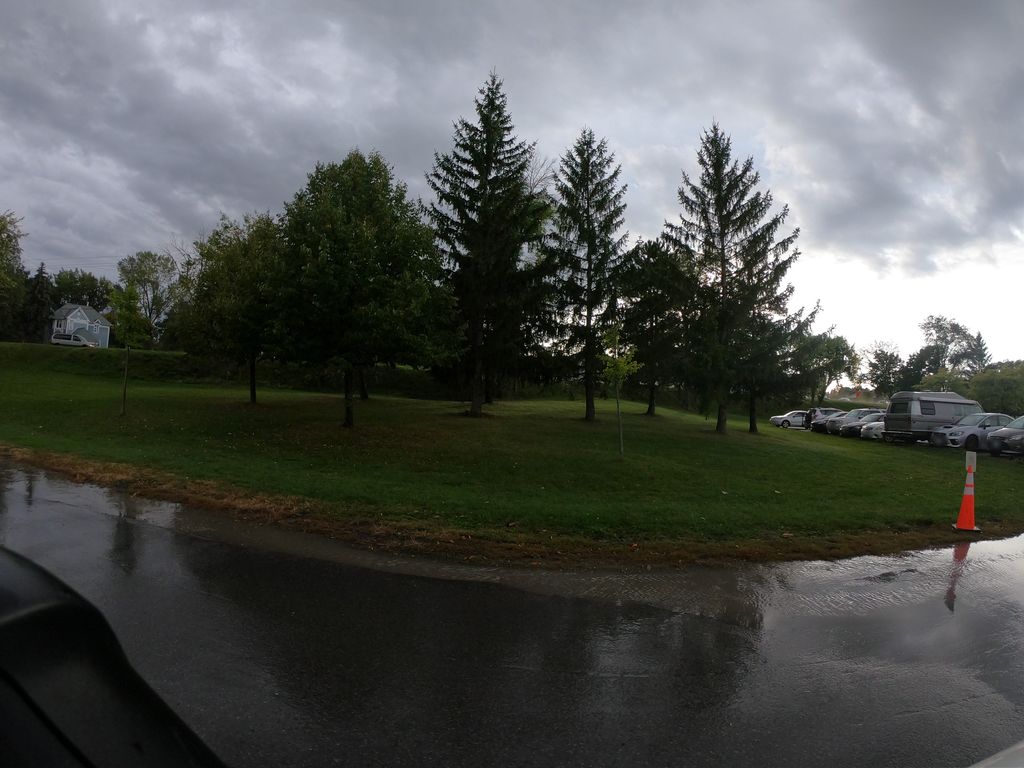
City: ottawa-gatineau